Interaction volume radius: 10 \u00c5
Interaction volume height: 20 \u00c5
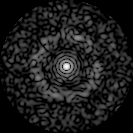
Disorder parameter: 0.8444